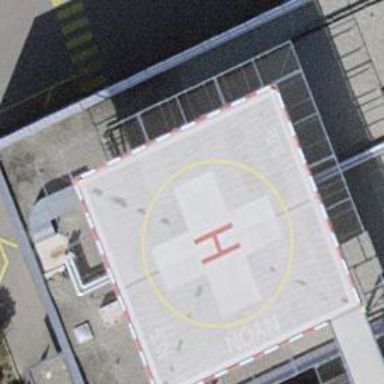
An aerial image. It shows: Image showing helipad at airport.